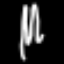
Label: fork